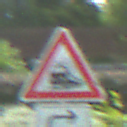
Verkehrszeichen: Bahnuebergang
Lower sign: RichtungsangabeDurchPfeile5
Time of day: Midday
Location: Outdoor (Nature)
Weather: PartlyCloudy
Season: NotSpecified
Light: Natural